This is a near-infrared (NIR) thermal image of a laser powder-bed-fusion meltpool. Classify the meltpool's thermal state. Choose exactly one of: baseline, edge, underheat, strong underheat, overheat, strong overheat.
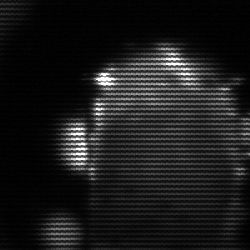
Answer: baseline